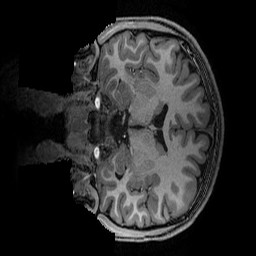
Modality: T1w
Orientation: coronal
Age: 13
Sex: male
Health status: ill
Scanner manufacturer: ge
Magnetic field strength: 3 T
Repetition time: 0.007664 s
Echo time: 0.00342 s